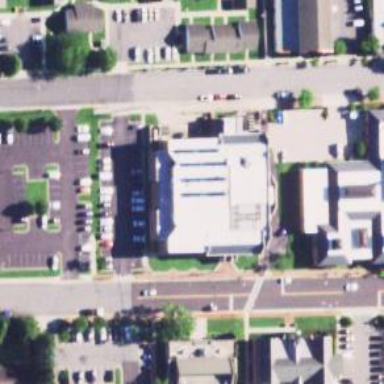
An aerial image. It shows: Police building.